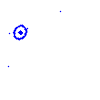
Particle: proton